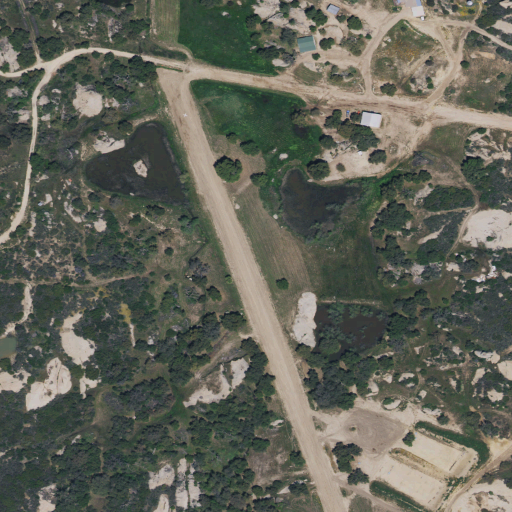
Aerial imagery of plain(s) in California named Kearchoffer Flat containing grassland, shrub, and open development